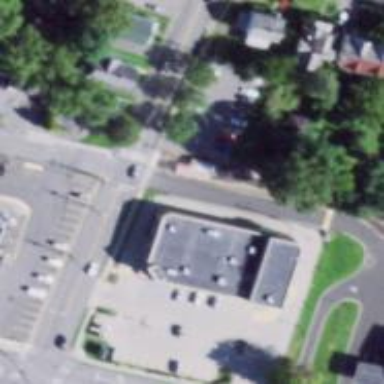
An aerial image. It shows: Pharmacy providing healthcare services.